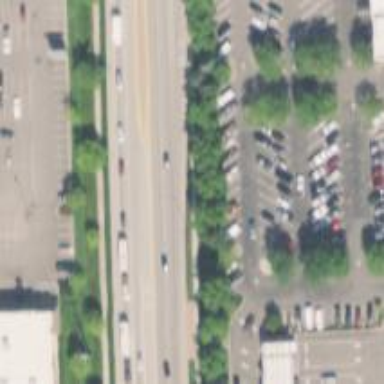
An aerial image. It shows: Asphalt trunk highway.